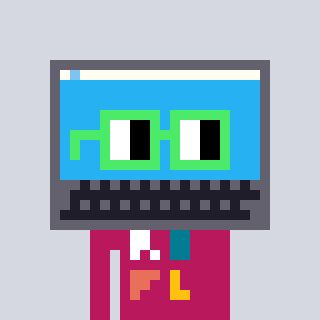
a pixel art character with square light green glasses, a laptop-shaped head and a darkpink-colored body on a cool background